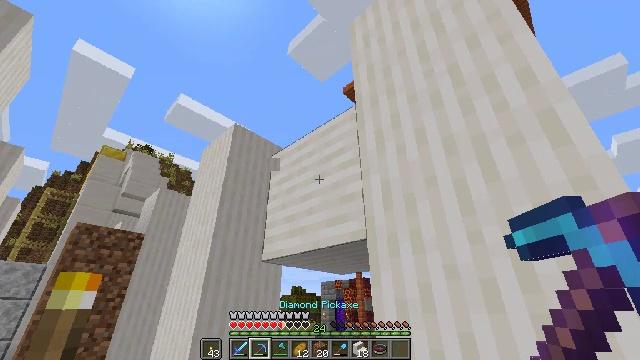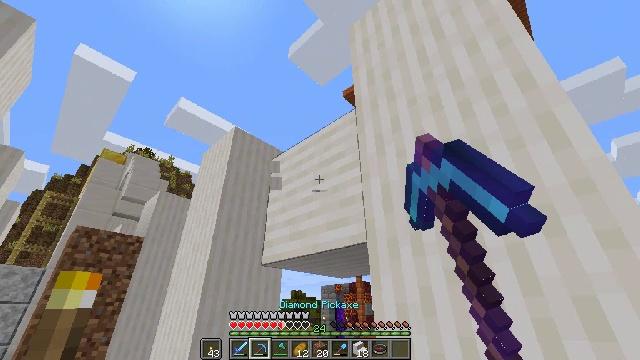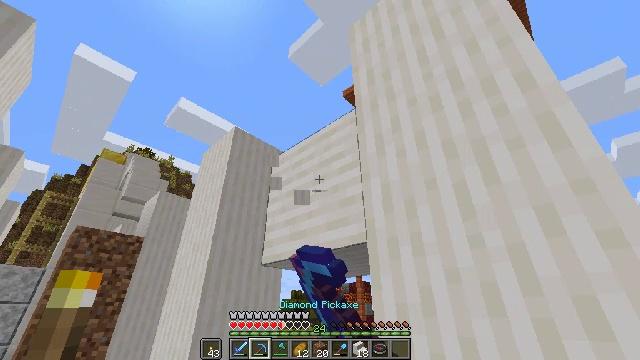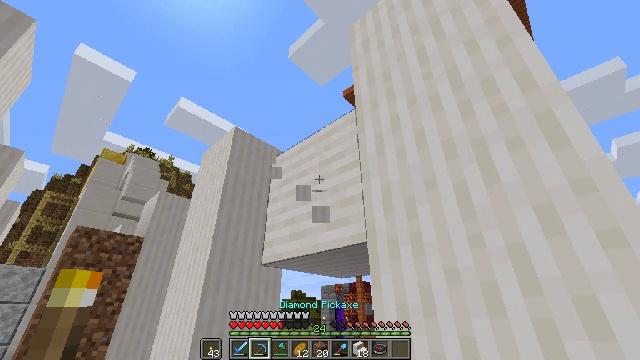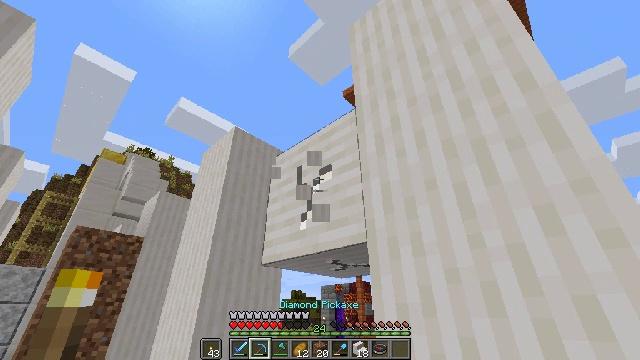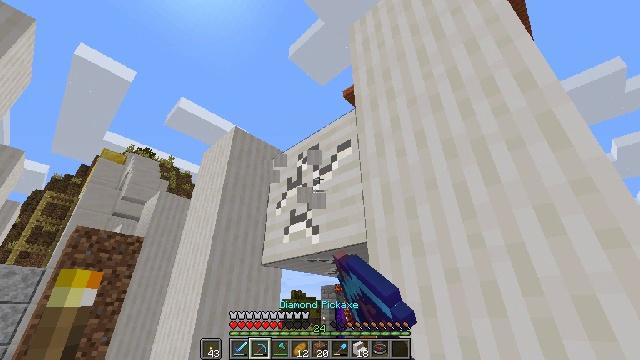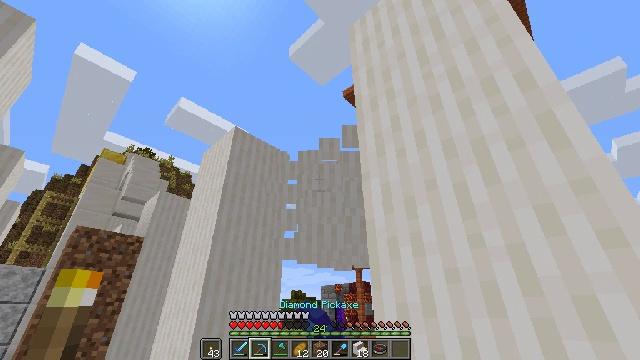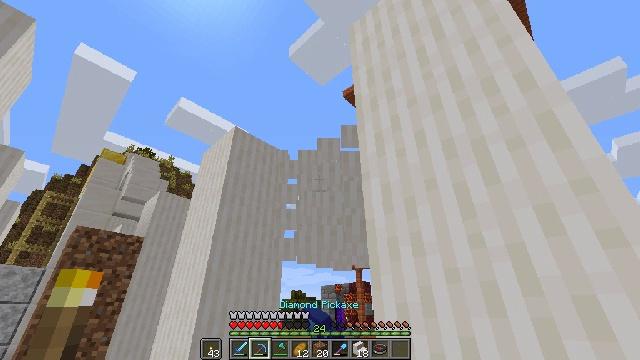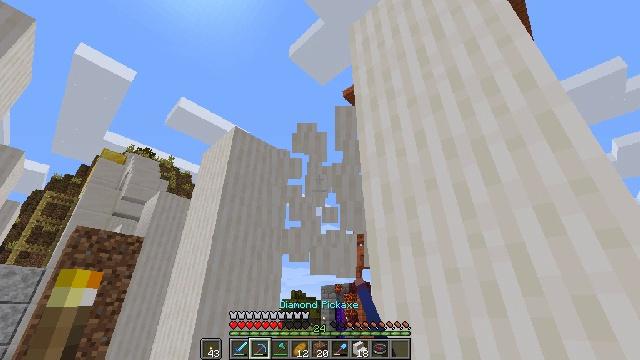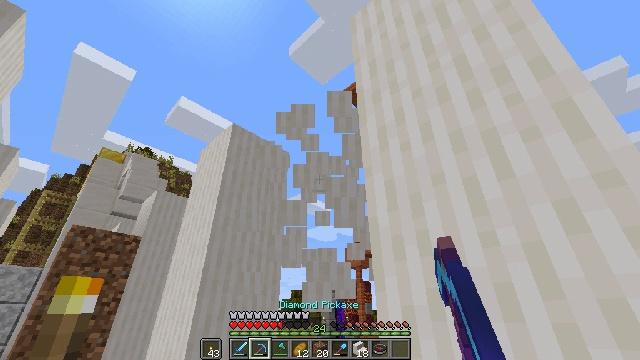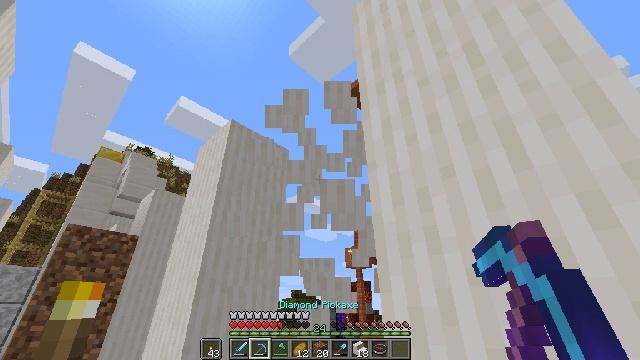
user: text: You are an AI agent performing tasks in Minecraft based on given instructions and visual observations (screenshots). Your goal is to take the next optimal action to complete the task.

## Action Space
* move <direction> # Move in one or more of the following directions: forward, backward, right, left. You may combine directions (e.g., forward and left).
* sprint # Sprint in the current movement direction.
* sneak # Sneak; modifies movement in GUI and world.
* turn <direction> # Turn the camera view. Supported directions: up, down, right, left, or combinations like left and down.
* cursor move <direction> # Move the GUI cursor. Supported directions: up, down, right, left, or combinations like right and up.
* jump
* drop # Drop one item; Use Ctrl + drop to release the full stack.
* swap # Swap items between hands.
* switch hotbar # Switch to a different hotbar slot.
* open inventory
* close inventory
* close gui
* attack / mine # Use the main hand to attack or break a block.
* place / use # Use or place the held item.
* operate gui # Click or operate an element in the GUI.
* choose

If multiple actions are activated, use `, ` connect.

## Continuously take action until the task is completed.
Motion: motion action
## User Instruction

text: Gather quartz pillar from a structure.
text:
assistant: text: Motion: attack / mine
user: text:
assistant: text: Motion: attack / mine
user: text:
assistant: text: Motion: attack / mine
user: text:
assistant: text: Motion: attack / mine
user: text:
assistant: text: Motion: attack / mine
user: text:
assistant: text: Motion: attack / mine
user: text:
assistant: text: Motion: attack / mine
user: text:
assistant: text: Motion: no_op
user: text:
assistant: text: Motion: move forward
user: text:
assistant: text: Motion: move forward
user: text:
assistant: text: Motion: no_op